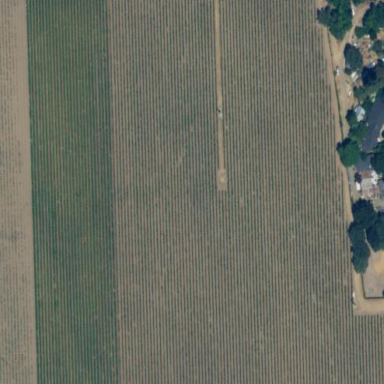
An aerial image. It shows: Vineyard where grapes are grown.